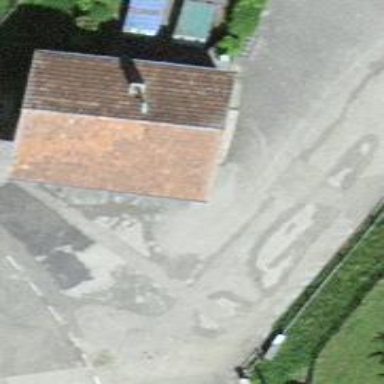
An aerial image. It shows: Post box is visible.